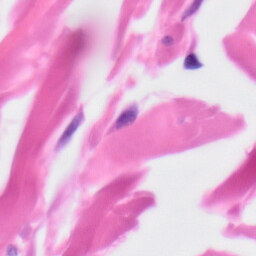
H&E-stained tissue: Skin